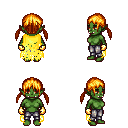
a pixel art fantasy rpg character, female body template, orc, green skin, yellow tattered cape, metal pants, light blonde twin-tailed hairstyle, gold gloves, four views (front, back, left, right), 2x2 character sprite sheet, small pixel art, hard edges, no anti-aliasing